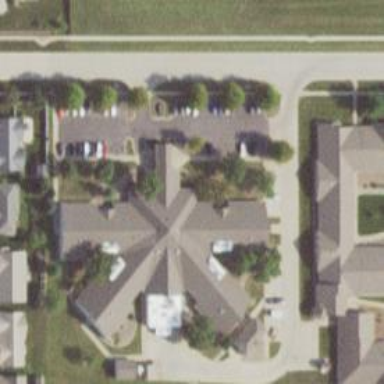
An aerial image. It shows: Nursing home.